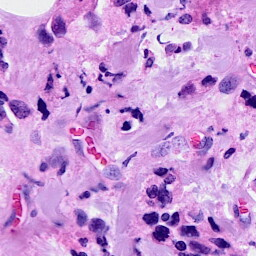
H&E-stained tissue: Breast